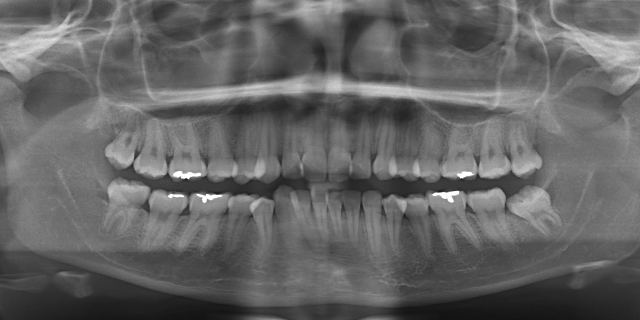
adult